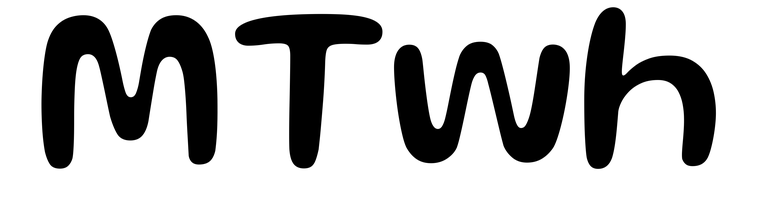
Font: Gluten_Regular